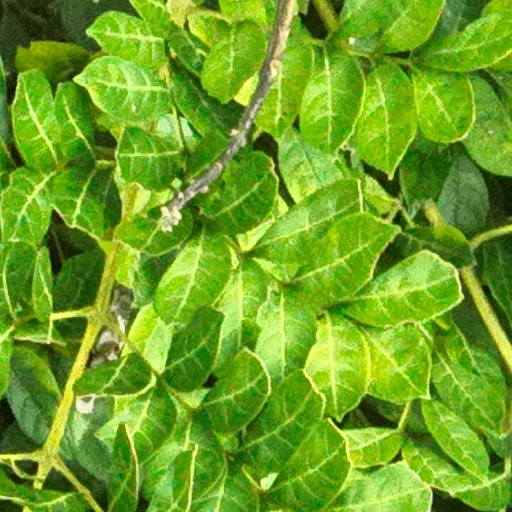
Species: Jacaranda copaia
GBIF accepted scientific name: Jacaranda copaia
Crown area (m\u00b2): 152.017